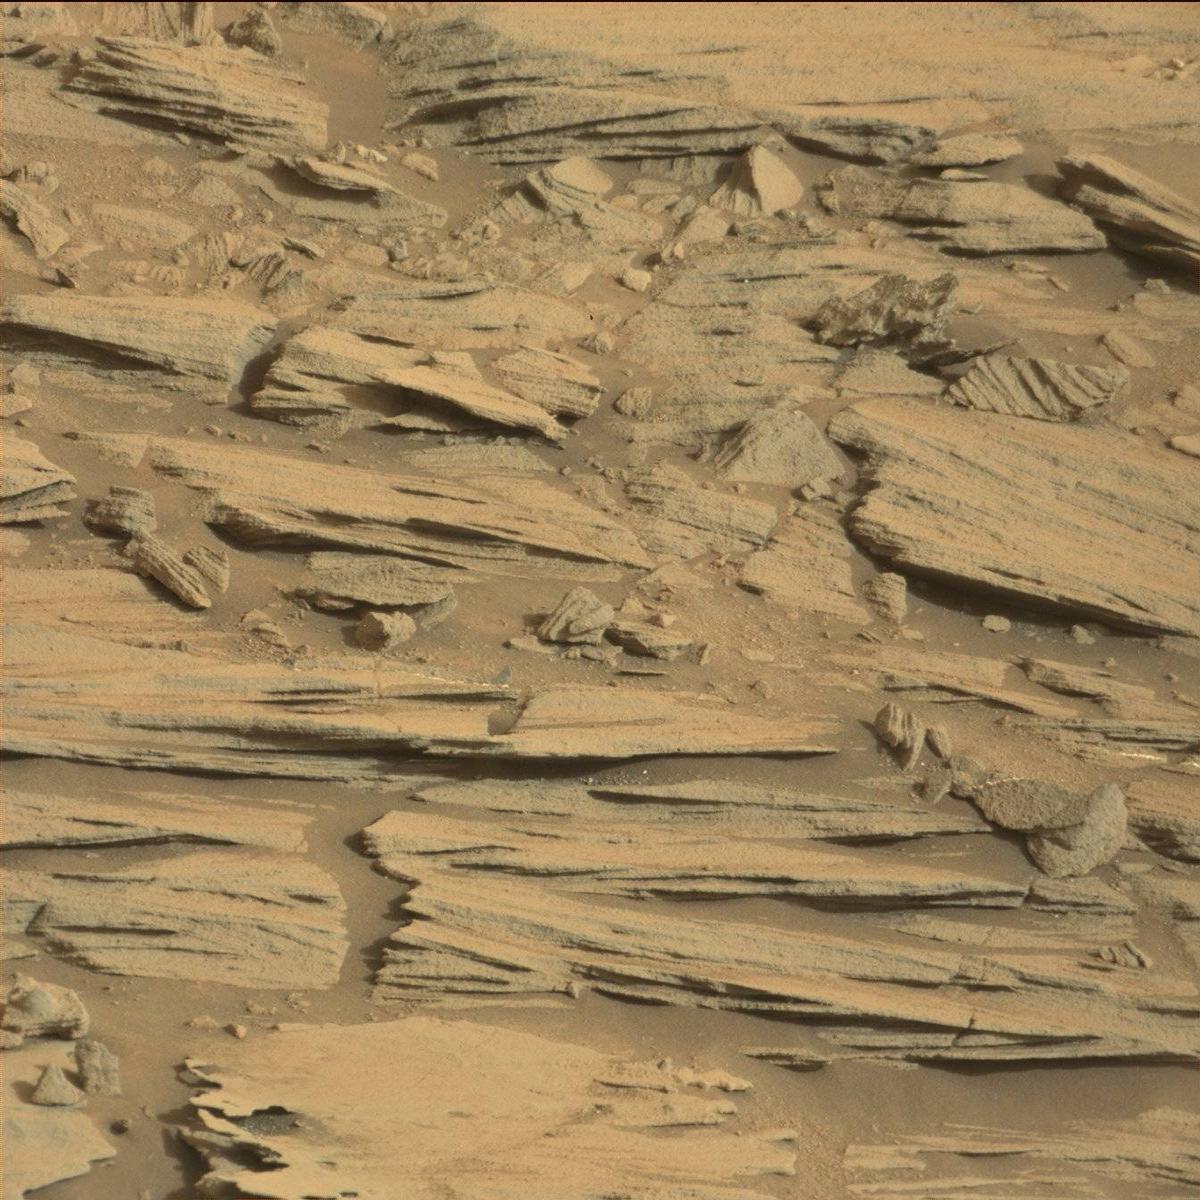
Terrain classes present: Bedrock, Rock, Sand / Soil